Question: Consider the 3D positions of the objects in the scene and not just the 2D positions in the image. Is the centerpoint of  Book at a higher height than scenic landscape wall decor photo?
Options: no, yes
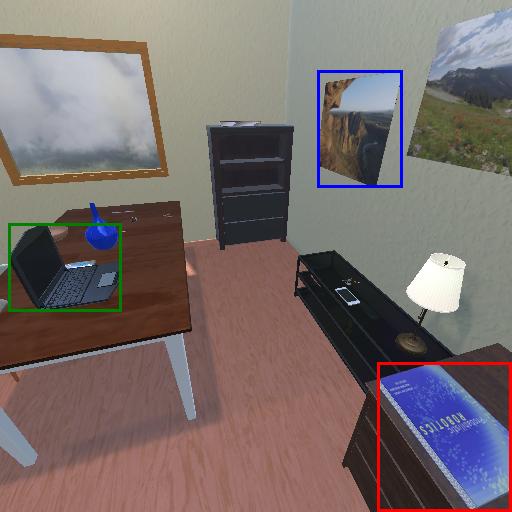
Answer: no